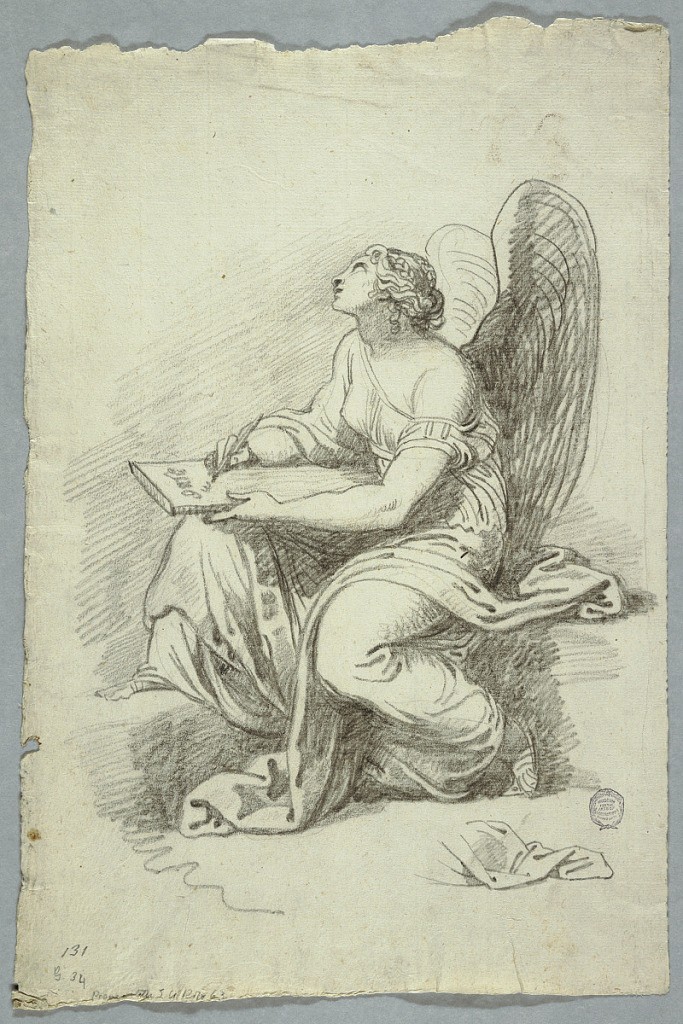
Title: Mnemosyne, Mother of the Muses
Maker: Felice Giani, Italian, 1758–1823
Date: ca. 1820
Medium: Black chalk on laid paper
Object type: Drawing
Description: A woman sitting, seen from the left, her head raised upwards.